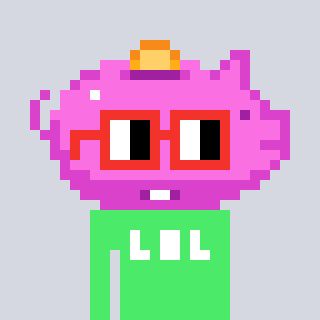
a pixel art character with square red glasses, a piggybank-shaped head and a teal-colored body on a cool background